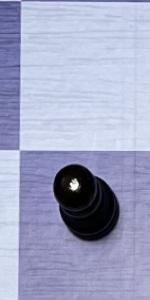
Label: Pawn_Black